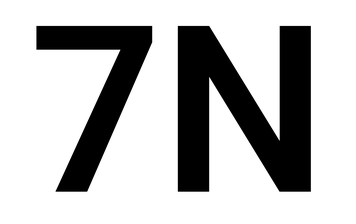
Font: Roboto_SemiBold